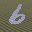
Label: 6